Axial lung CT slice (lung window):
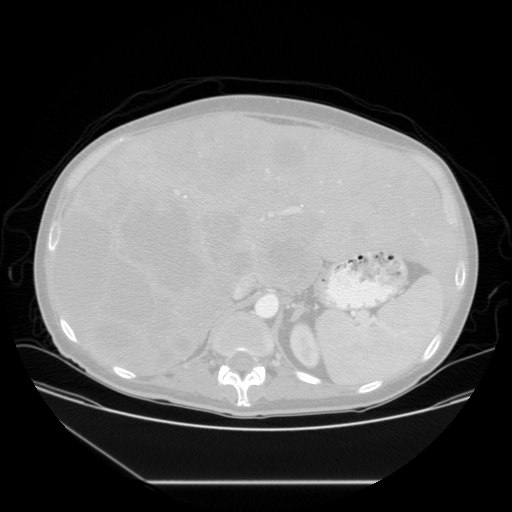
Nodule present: no